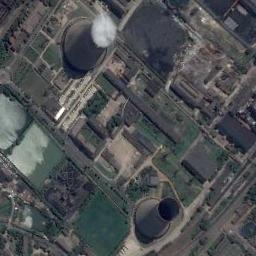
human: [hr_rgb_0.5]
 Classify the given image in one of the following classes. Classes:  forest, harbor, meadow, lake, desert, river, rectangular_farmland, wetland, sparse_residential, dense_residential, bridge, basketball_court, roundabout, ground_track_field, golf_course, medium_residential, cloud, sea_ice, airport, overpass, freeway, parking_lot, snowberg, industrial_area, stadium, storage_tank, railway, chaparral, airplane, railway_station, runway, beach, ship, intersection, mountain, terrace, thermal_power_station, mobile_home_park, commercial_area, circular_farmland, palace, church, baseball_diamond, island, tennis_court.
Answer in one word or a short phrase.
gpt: thermal_power_station